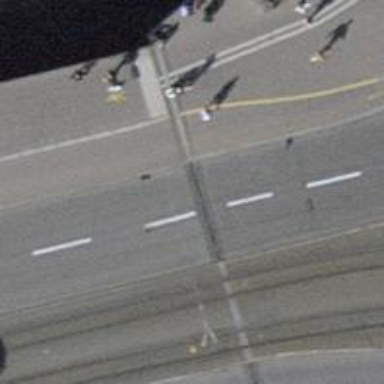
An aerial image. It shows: Secondary road with asphalt surface. There is cycle track on the right side.